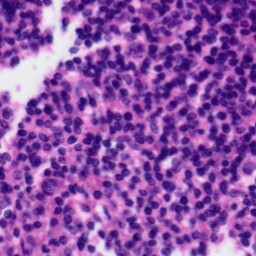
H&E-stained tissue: Tonsil